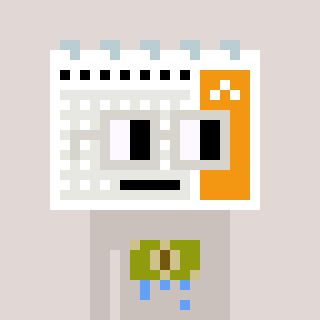
a pixel art character with square light gray glasses, a calendar-shaped head and a foggrey-colored body on a warm background